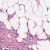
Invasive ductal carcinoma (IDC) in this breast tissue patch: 0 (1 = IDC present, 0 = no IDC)